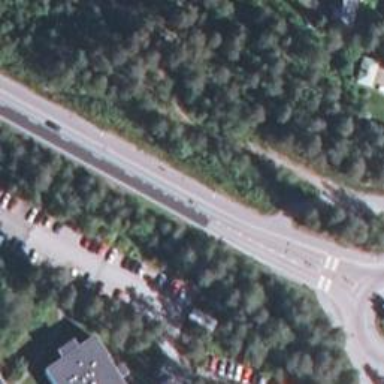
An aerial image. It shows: Asphalt road designated for service vehicles.